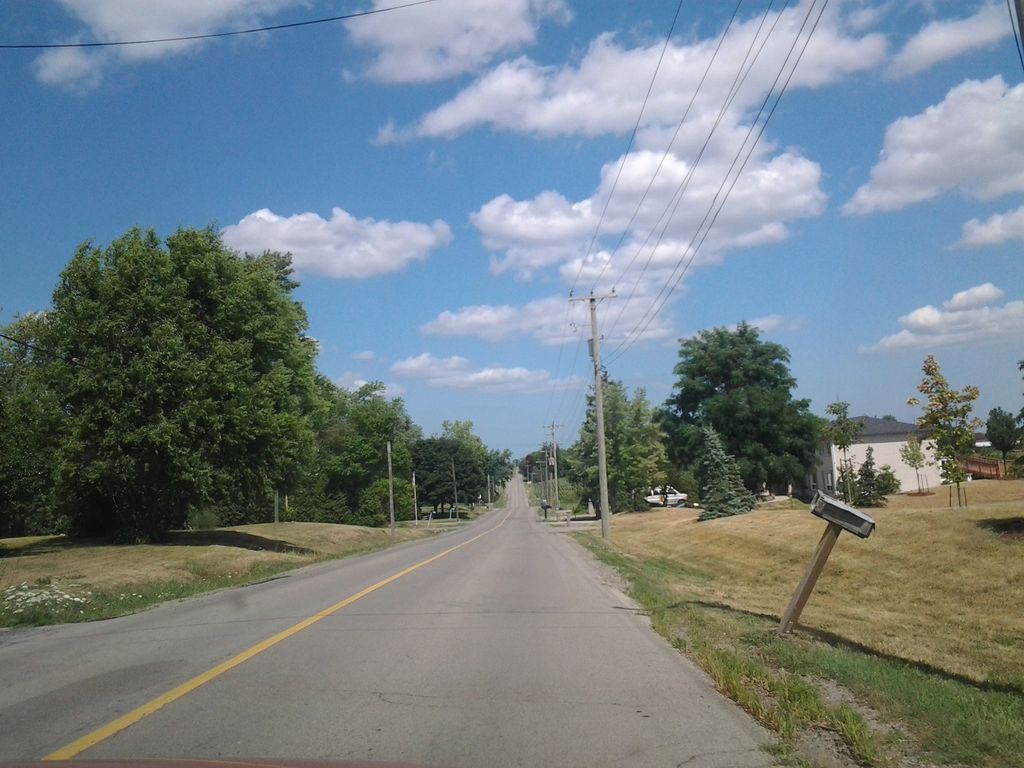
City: hamilton